Aerial crown-view tile of a tropical tree (Barro Colorado Island, Panama), acquired 20250715:
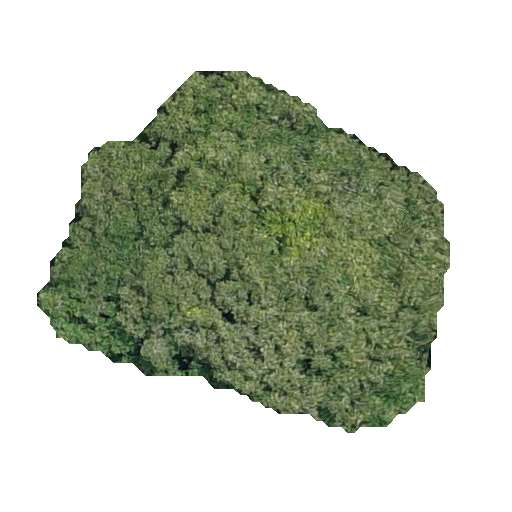
Species: Prioria copaifera
GBIF accepted scientific name: Prioria copaifera
Crown area: 150.01 m²